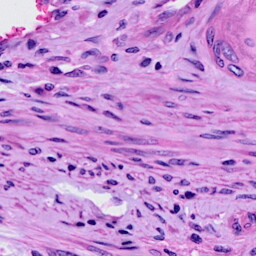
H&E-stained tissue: Cervix